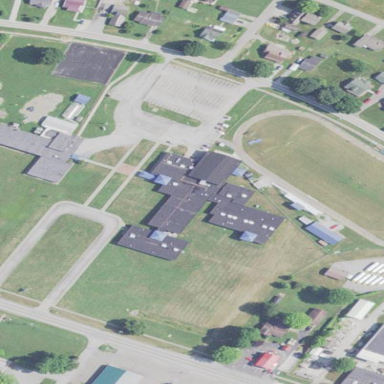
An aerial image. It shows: School building or complex.